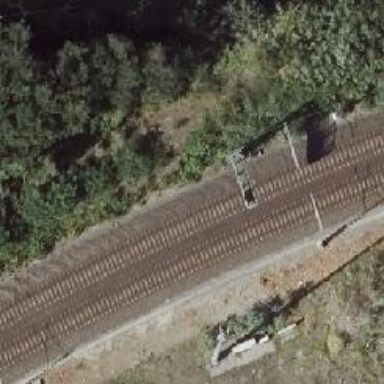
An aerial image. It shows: Railway signal.